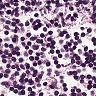
Metastatic tissue present: no